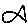
Label: fish